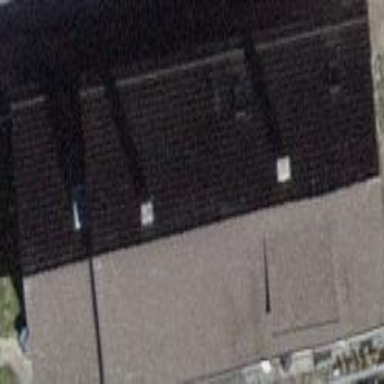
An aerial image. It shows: Building with tiled roof.